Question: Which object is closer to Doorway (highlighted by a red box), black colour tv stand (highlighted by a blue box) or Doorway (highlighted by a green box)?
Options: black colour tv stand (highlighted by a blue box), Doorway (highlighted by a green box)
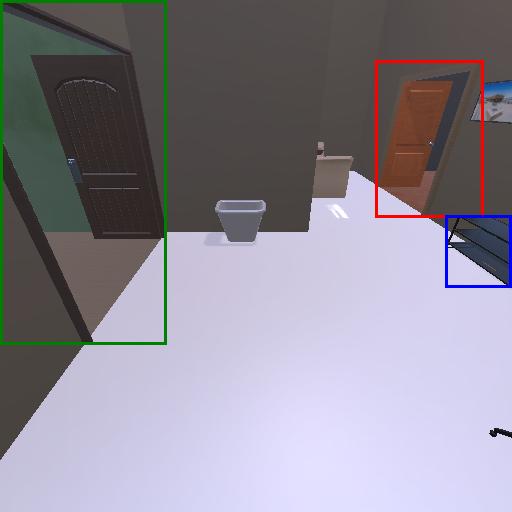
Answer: black colour tv stand (highlighted by a blue box)